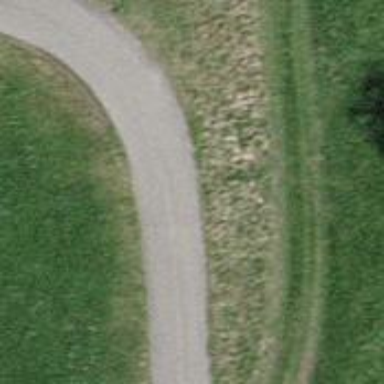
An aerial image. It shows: Track with grade1 tracktype.